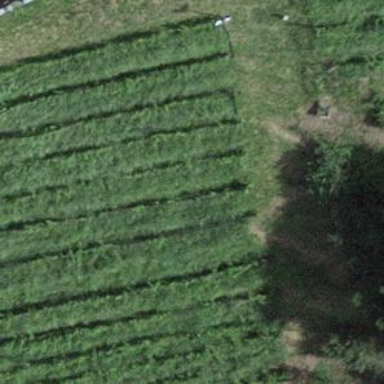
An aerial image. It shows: Vineyard with grape crops.